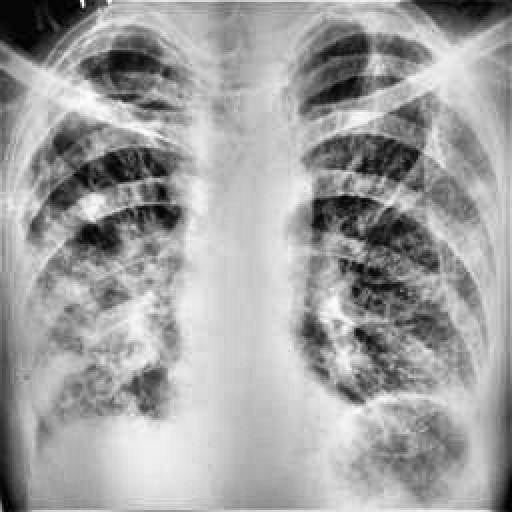
Finding: TUBERCULOSIS